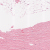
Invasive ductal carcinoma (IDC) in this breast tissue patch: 0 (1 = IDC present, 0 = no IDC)